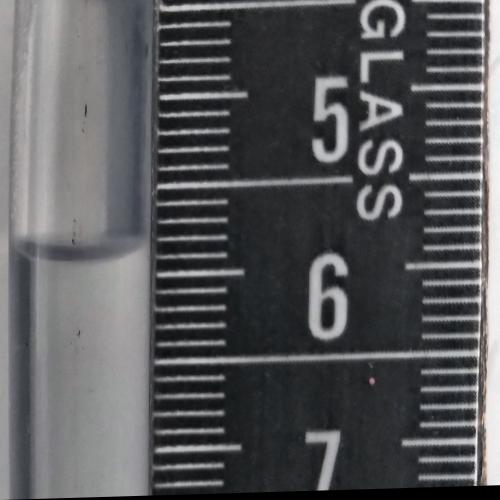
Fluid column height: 5.9 cm